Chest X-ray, PA view. Patient: 45 years old, sex M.
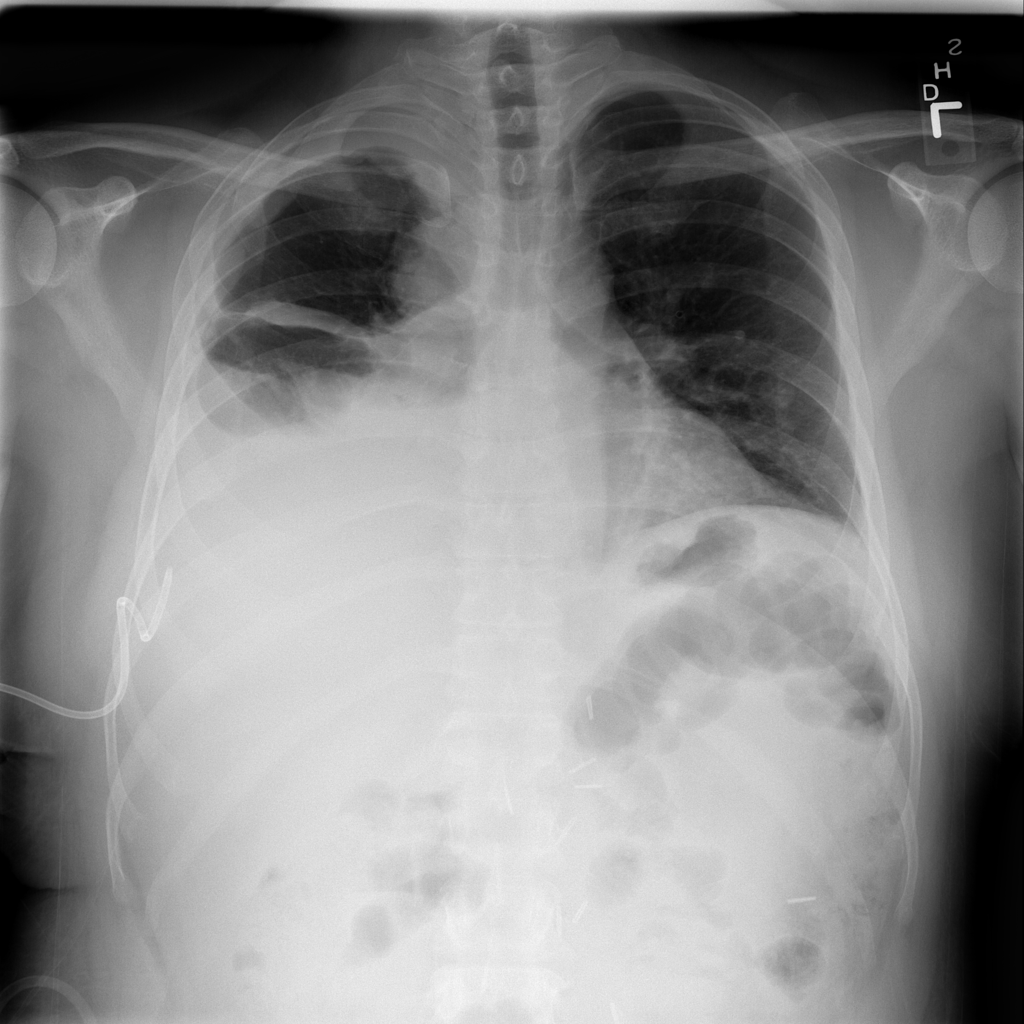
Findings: Effusion, Mass